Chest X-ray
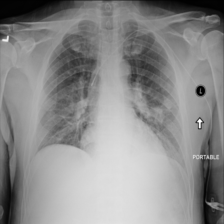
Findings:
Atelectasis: negative
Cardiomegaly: negative
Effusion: negative
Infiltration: negative
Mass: negative
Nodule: negative
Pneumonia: negative
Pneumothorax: negative
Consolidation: negative
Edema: negative
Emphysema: negative
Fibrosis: negative
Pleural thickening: negative
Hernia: negative